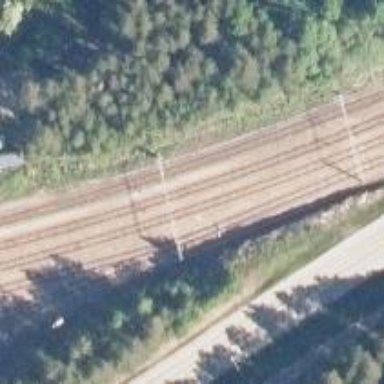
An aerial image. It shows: Rail siding with electrified contact lines for trains.